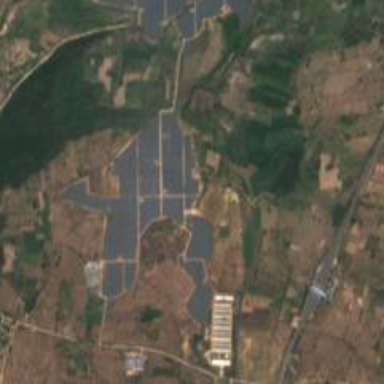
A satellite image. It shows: Wall surrounding solar power plant. The plant utilizes photovoltaic technology to generate electricity.